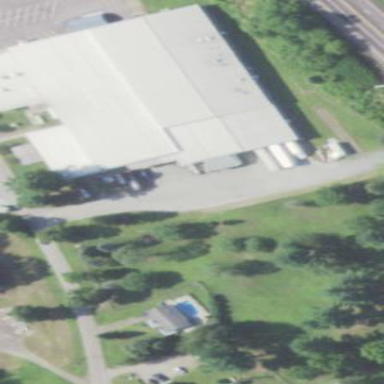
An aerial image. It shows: Industrial building.